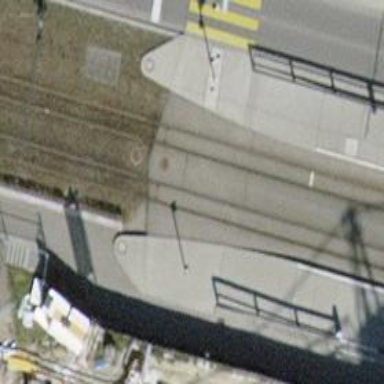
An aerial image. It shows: Crossing for the railway.